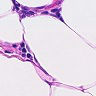
Metastatic tissue present: no